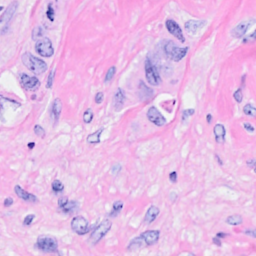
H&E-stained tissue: Breast